Field crop: maize
Growth stage: 1
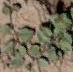
Species: convolvulus